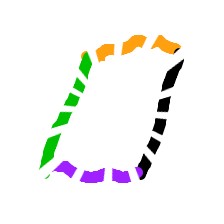
Shape: parallelogram